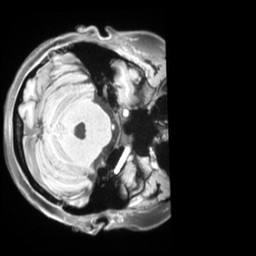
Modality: T1w
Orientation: axial